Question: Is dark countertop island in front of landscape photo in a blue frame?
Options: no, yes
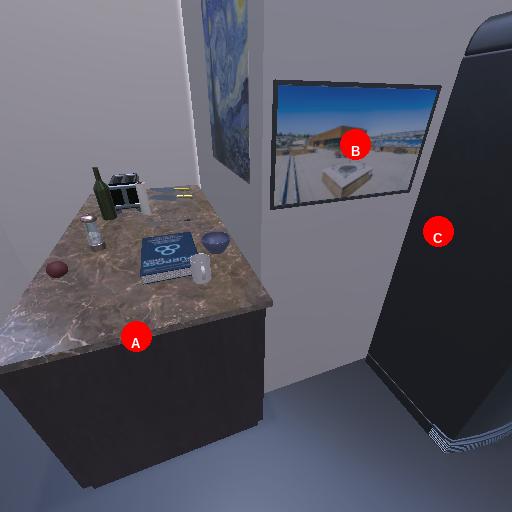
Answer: no